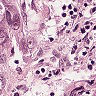
Metastatic tissue present: yes